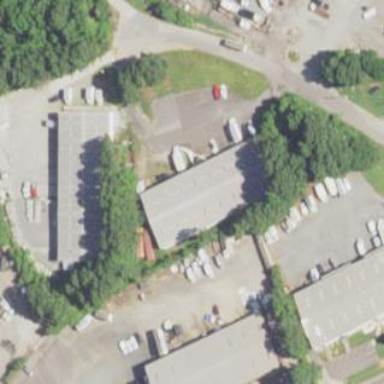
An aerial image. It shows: Commercial building.